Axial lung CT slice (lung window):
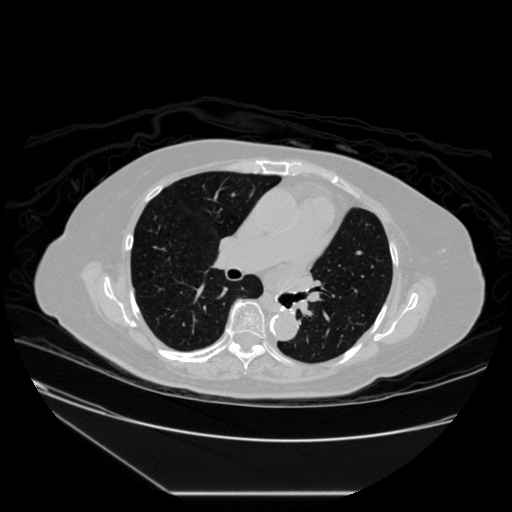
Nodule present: no